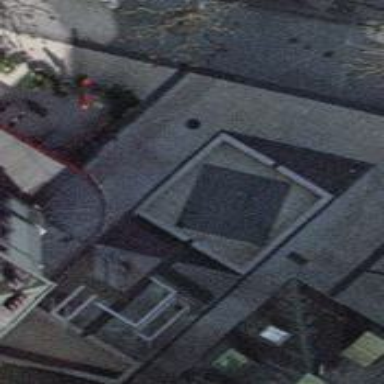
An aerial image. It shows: Splash pad fountain.